Question: Im trying to sort a QFileSystemModel by name, date of creation and date of last access (all ascending and descending). Im using QSortFilterProxyModel for sorting. Somehow there is a strange effect when changing sort order: The number of characters displayed until the name gets elided varies very strong. Depending on the sort order, some items have only three letters (Pro...) while others have up to ten (Programms). I already set the views grid size big enough (100x100), changing the icon size doesnt affect the view.
If I sort the QFileSystemModel directly everything works fine, but I cant sort by other aspects than filename then.
Where can I change the behavior how QSortFilterProxyModel elides text? Why does my proxy affect the view at all? Where can I find any further information about the QFileSystemModel at all? I still dont know what data is stored in the other columns (#1 is filename).

As you can see, depending on the sortorder, filenames get elided or they don't. If im sorting descending, its "twai...", if im sorting ascending its "twain.dll".
'''
// initialization
fileNameSortModel = new QSortFilterProxyModel(parent);
fileNameSortModel.sourceModel(originalModel); // originalModel is type of QFileSystemModel
// ...
void PFileListWithHeader::onNameSort(Qt::SortOrder order)
{
currentModel = fileNameSortModel;
view->setModel(currentModel);
view->setRootIndex(translateOriginalIndexToProxy(originalModel->index(path)));
currentModel->sort(0, order);
}
'''
Thanks in advance!
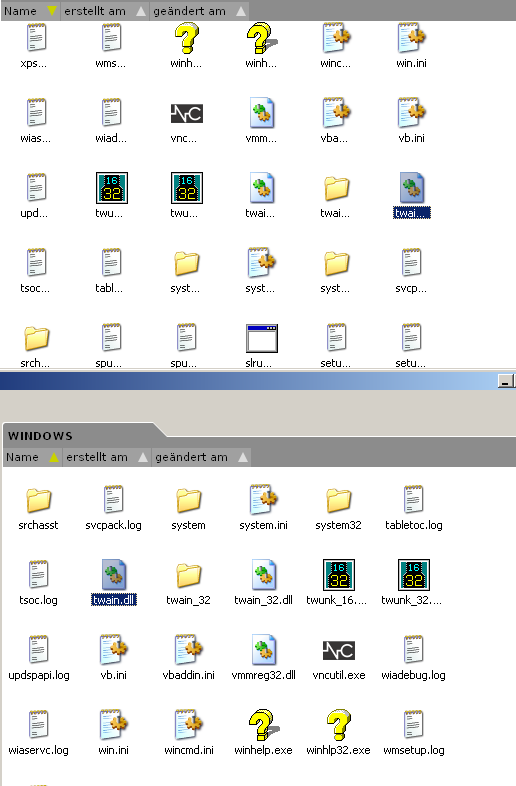
Answer: The problem lies somewhere in the 'ItemDelegate' which paints the icons onto the 'QListView'. I subclassed it, handled eliding and painting myself and now everything works as it should. I will investigate this furter and post a detailled description as soon as (and if) I can.